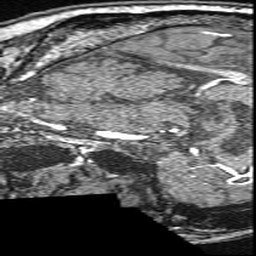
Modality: angio
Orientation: sagittal
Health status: ill
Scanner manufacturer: siemens
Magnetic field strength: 3 T
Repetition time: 0.021 s
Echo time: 0.00343 s